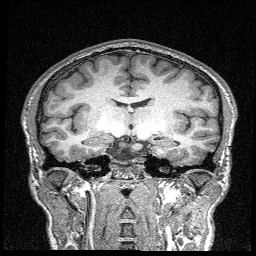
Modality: T1w
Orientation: sagittal
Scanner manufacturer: siemens
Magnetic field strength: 3 T
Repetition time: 2.25 s
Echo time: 0.00306 s